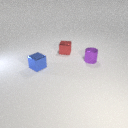
small blue metal cube to the left of small purple metal cylinder